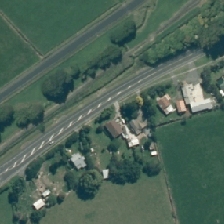
Land cover: urban_build_up